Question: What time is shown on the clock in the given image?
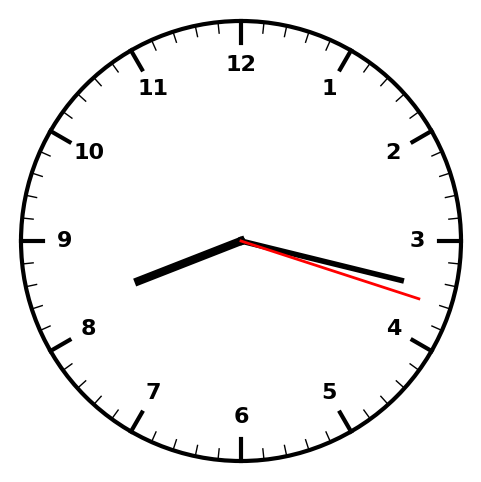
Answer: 08:17:18